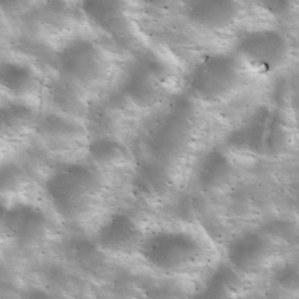
Label: non_frost